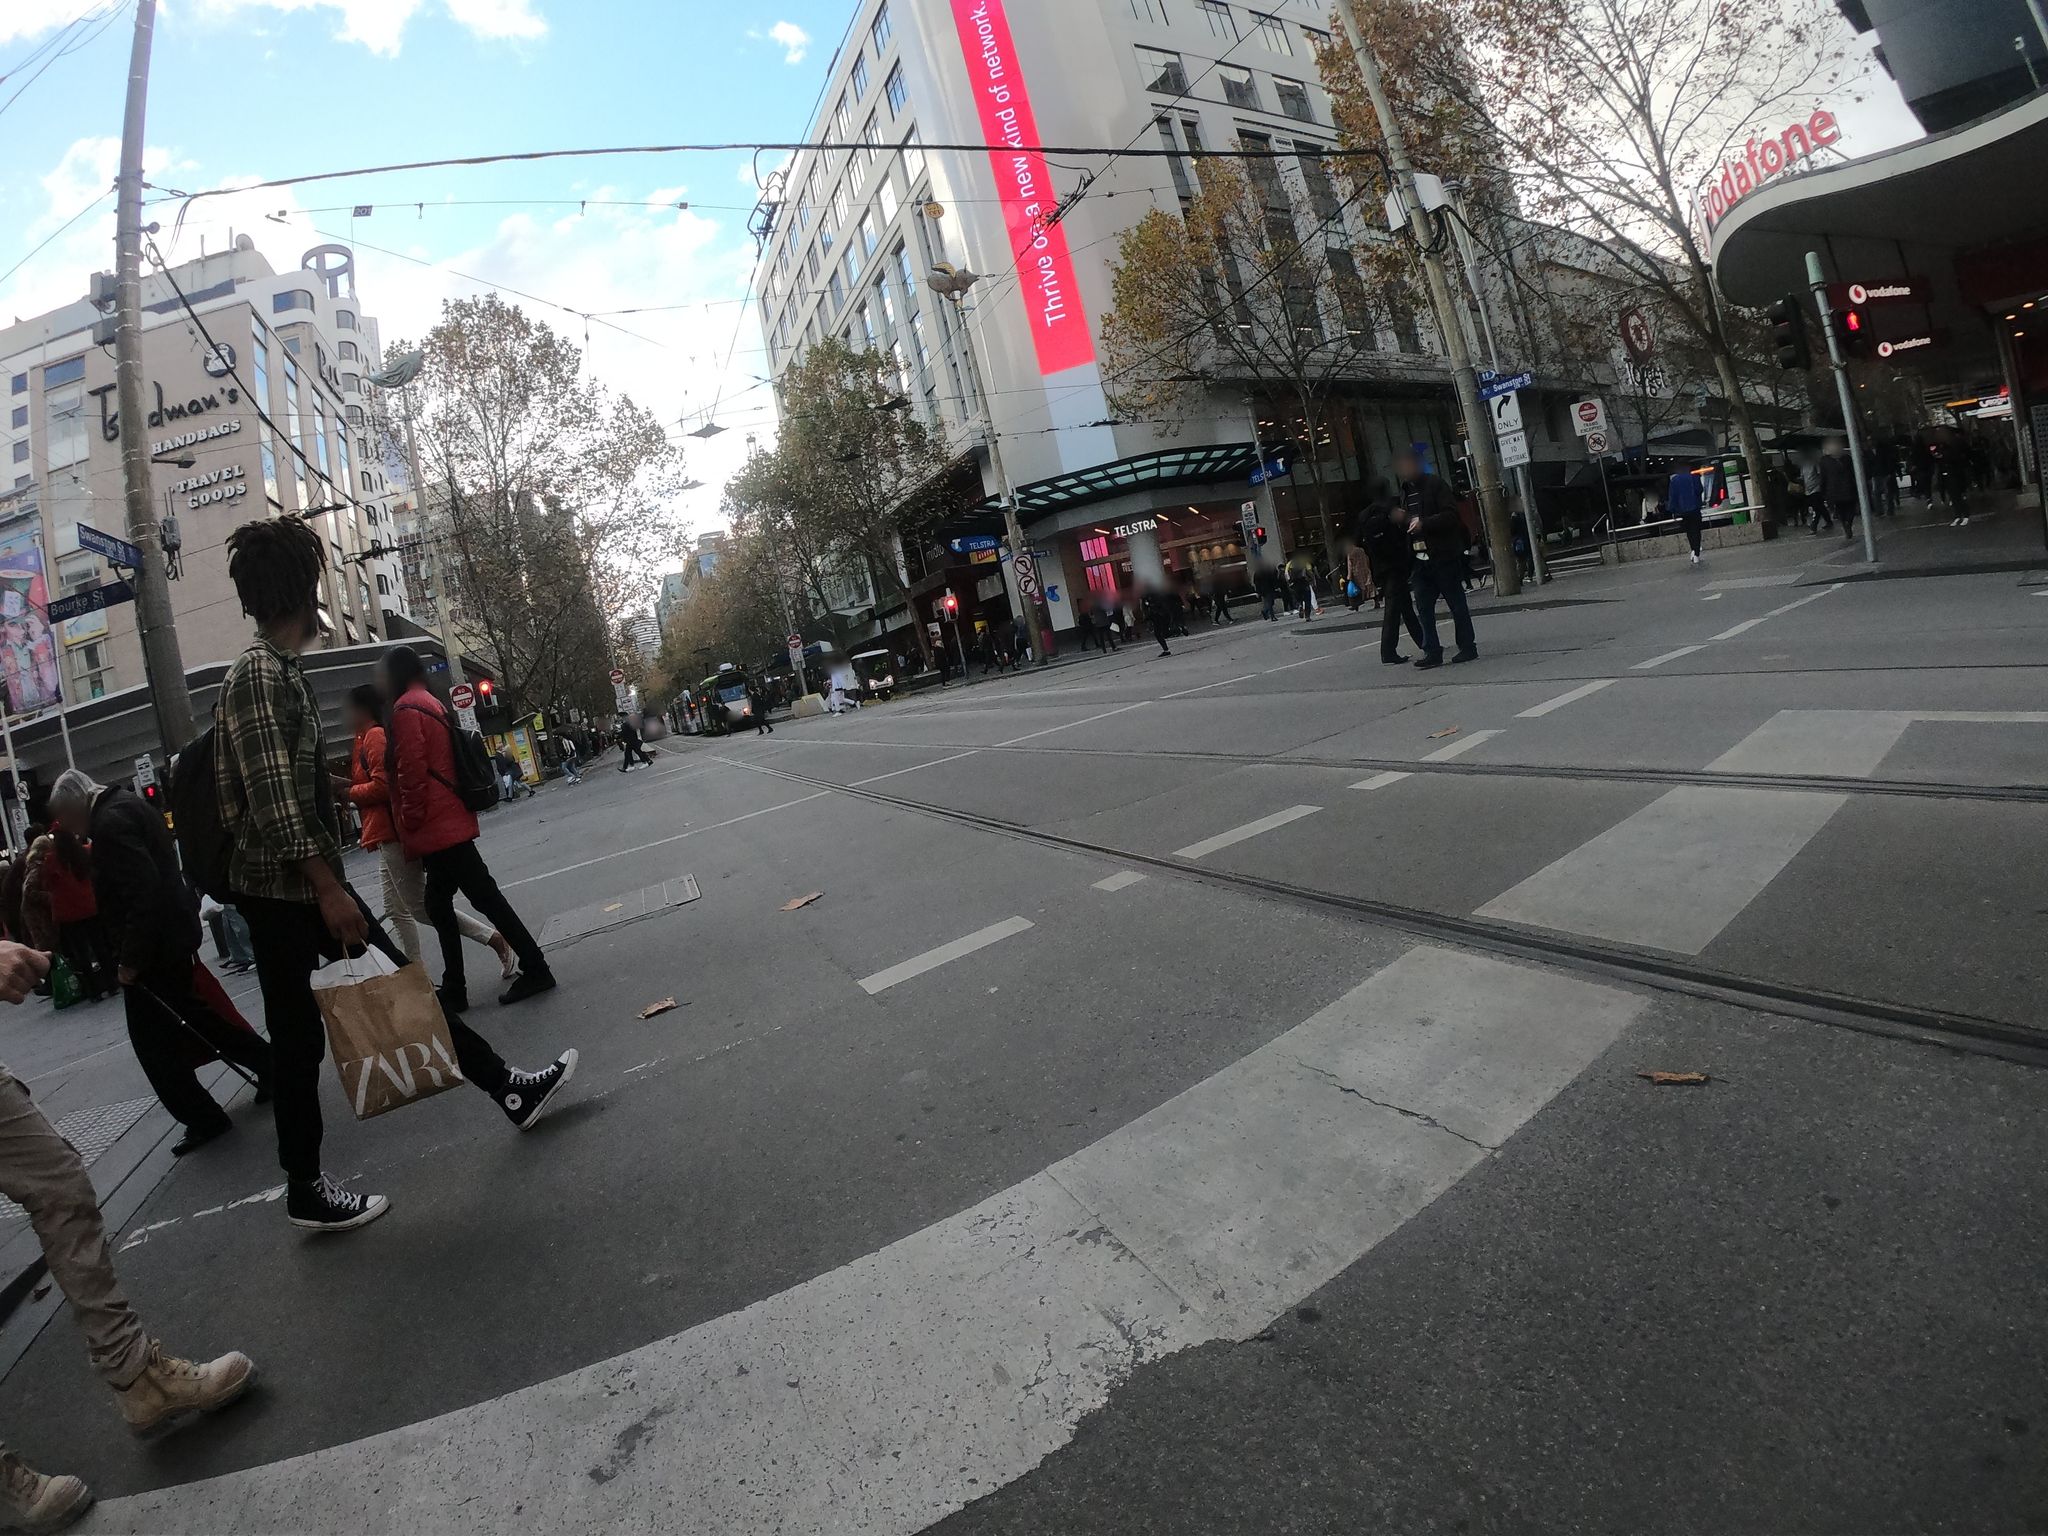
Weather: clear
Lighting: day
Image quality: good
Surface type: walking surface
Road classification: unclassified, pedestrian
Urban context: urban centre
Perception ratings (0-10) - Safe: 1.47, Lively: 6.03, Beautiful: 5.67, Boring: 3.28, Depressing: 6.24, Wealthy: 6.72